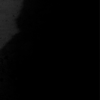
Label: not_dusty